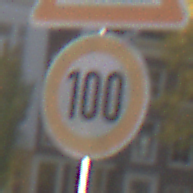
Verkehrszeichen: Geschwindigkeit100
Zusatzzeichen oben: Arbeitsstelle
Umgebung: Outdoor, Urban
Tageszeit: SunriseSunset
Wetter: PartlyCloudy
Licht: Natural
Jahreszeit: Autumn
Kontrast: HighContrast